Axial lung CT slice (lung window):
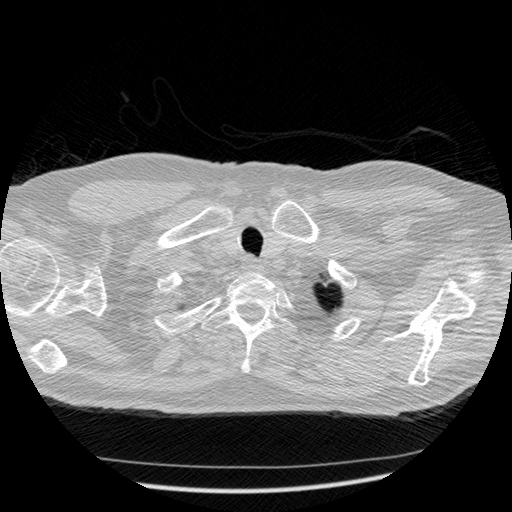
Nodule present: no